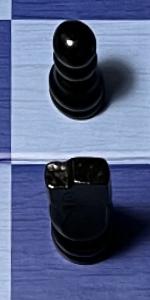
Label: Knight_Black